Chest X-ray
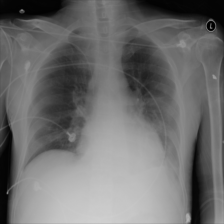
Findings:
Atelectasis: negative
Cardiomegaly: negative
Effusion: negative
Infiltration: positive
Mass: negative
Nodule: negative
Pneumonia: negative
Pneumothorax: negative
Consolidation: negative
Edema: positive
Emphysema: negative
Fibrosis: negative
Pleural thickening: negative
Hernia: negative